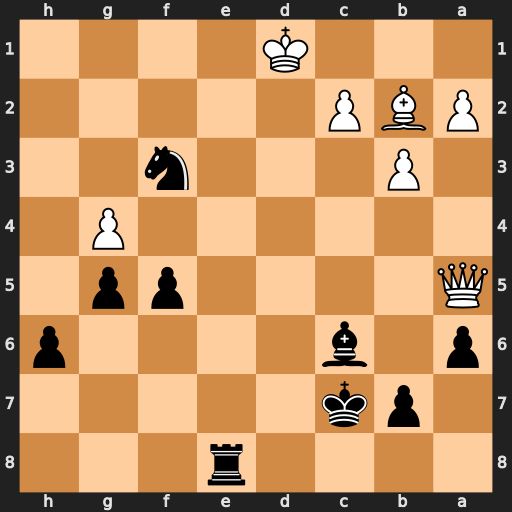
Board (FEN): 4r3/1pk5/p1b4p/Q4pp1/6P1/1P3n2/PBP5/3K4
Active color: b
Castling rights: -
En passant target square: -
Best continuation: b6 Qc3 fxg4